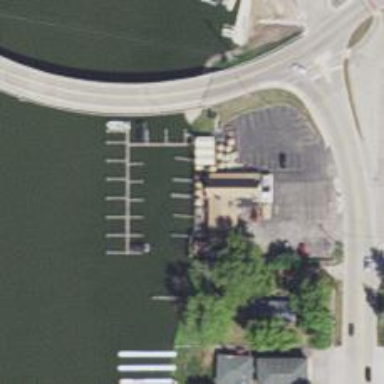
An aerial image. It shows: Man-made pier.